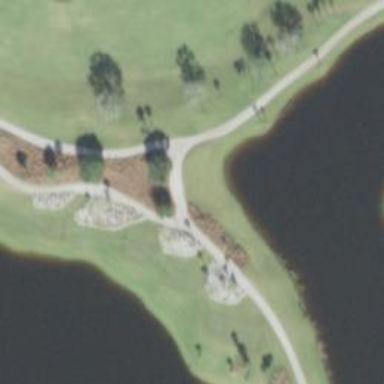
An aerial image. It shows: Pathway for golfing.